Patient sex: M
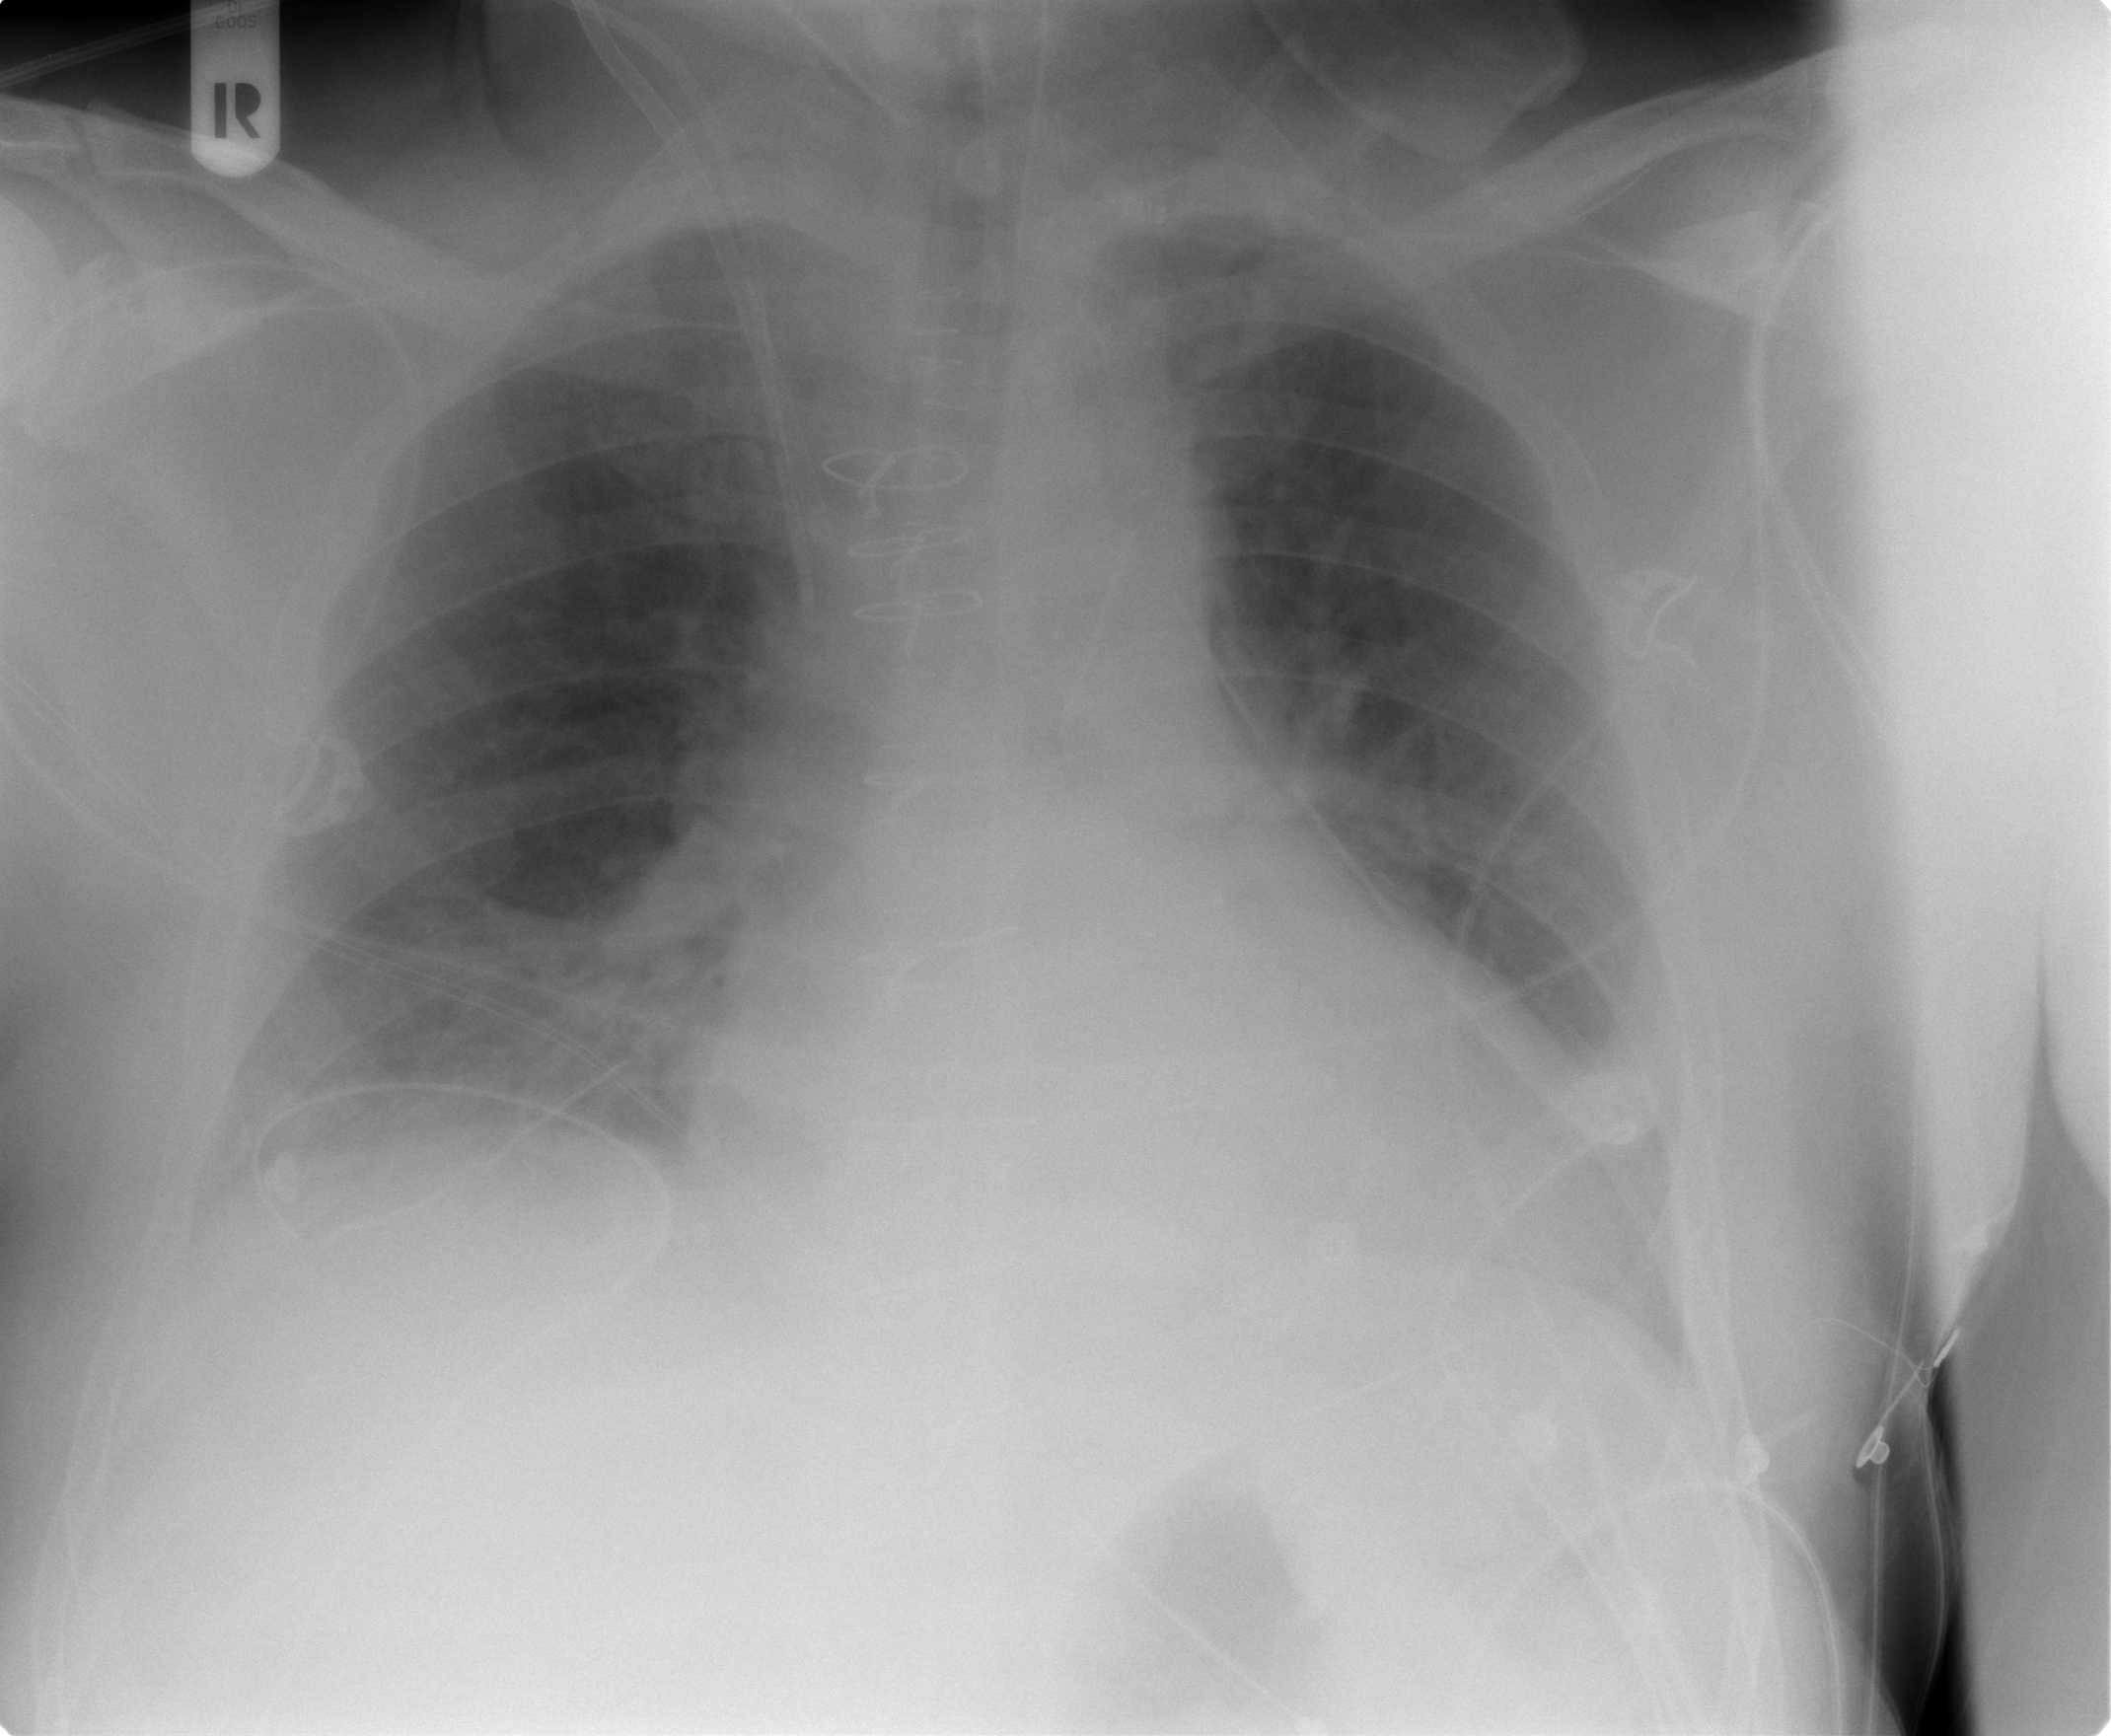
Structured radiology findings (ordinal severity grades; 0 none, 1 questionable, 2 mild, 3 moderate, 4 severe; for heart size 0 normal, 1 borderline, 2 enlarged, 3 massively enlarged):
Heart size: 2
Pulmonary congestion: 1
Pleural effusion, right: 1
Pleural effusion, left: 0
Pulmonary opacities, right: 2
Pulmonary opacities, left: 0
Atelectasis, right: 2
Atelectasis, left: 2